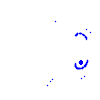
Particle: pion